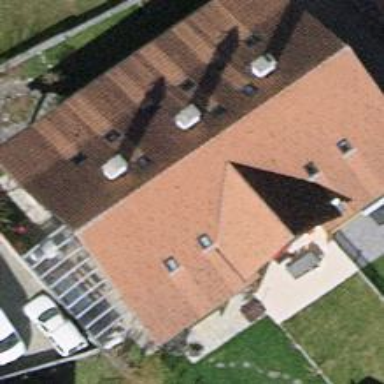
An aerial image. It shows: Building with gabled roof. The roof is oriented across the structure and has dark salmon color.